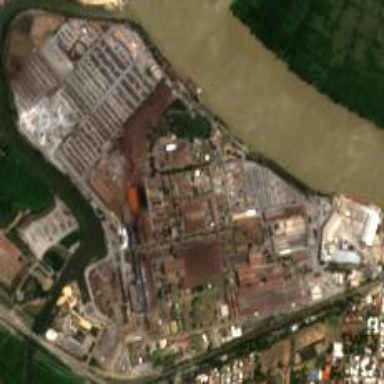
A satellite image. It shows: Industrial area mainly focused on metal processing.